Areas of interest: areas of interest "Hong Kong Industrial Centre"
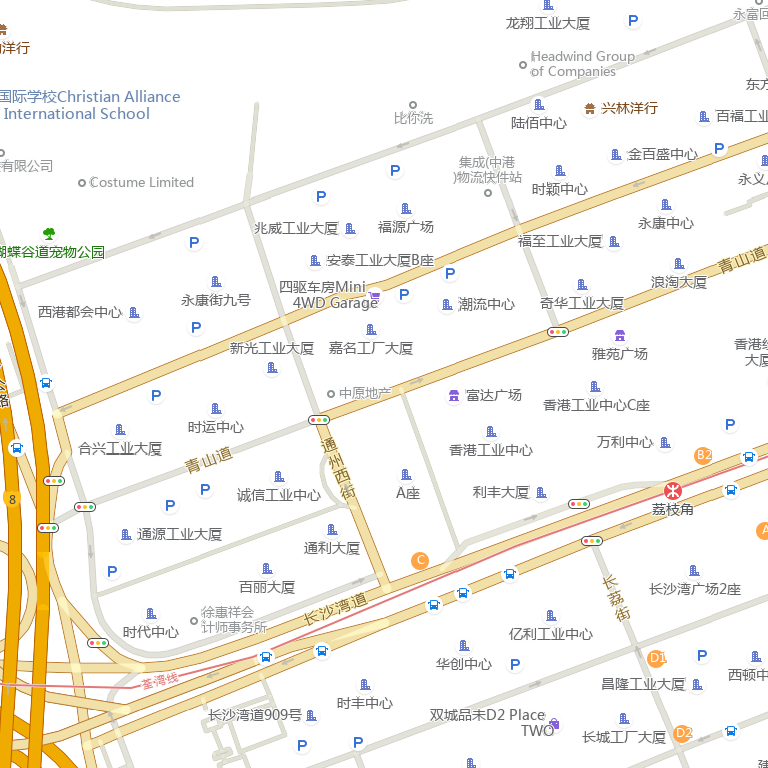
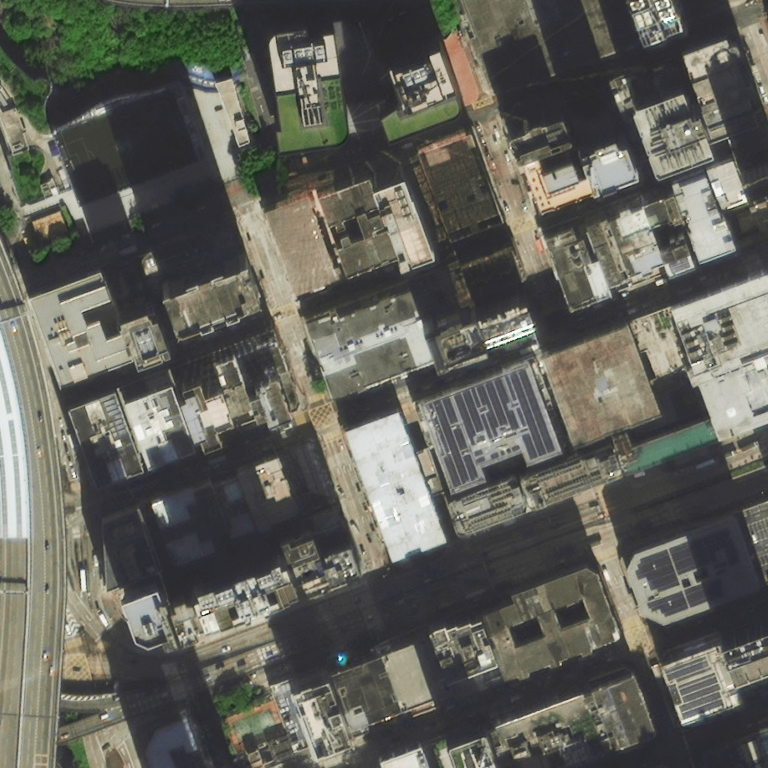